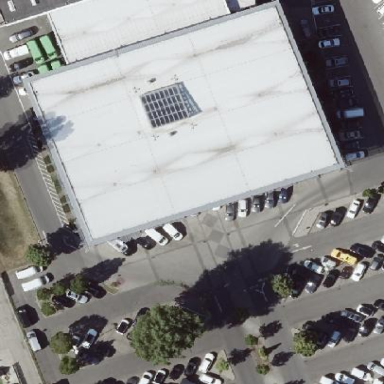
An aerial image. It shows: Commercial building.